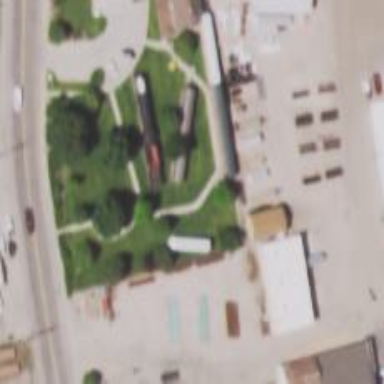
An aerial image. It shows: Historical railway car.